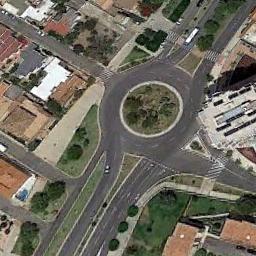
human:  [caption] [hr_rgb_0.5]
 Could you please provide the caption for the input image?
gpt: The roundabout is on the grass next to trees and buildings .

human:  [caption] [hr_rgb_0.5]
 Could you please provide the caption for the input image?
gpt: There are several moving vehicles on the road at the roundabout, Many buildings and some trees and a few lawns around the roundabout .

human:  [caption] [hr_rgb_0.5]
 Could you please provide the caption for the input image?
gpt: The roundabout with some exits and entrances is surrounded by some buildings .

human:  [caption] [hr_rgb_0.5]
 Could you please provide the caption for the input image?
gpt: Many buildings of different shapes are beside the roundabout .

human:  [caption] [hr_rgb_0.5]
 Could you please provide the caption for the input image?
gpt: There are some buildings and green lawns beside the roundabout .